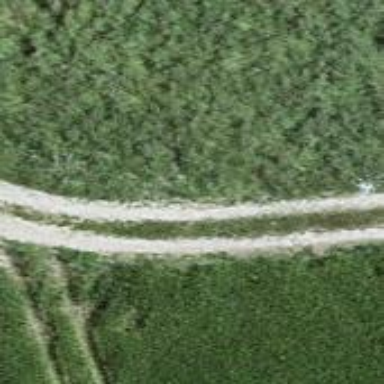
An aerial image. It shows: Track road with grade3 tracktype.